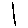
Label: line